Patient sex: M
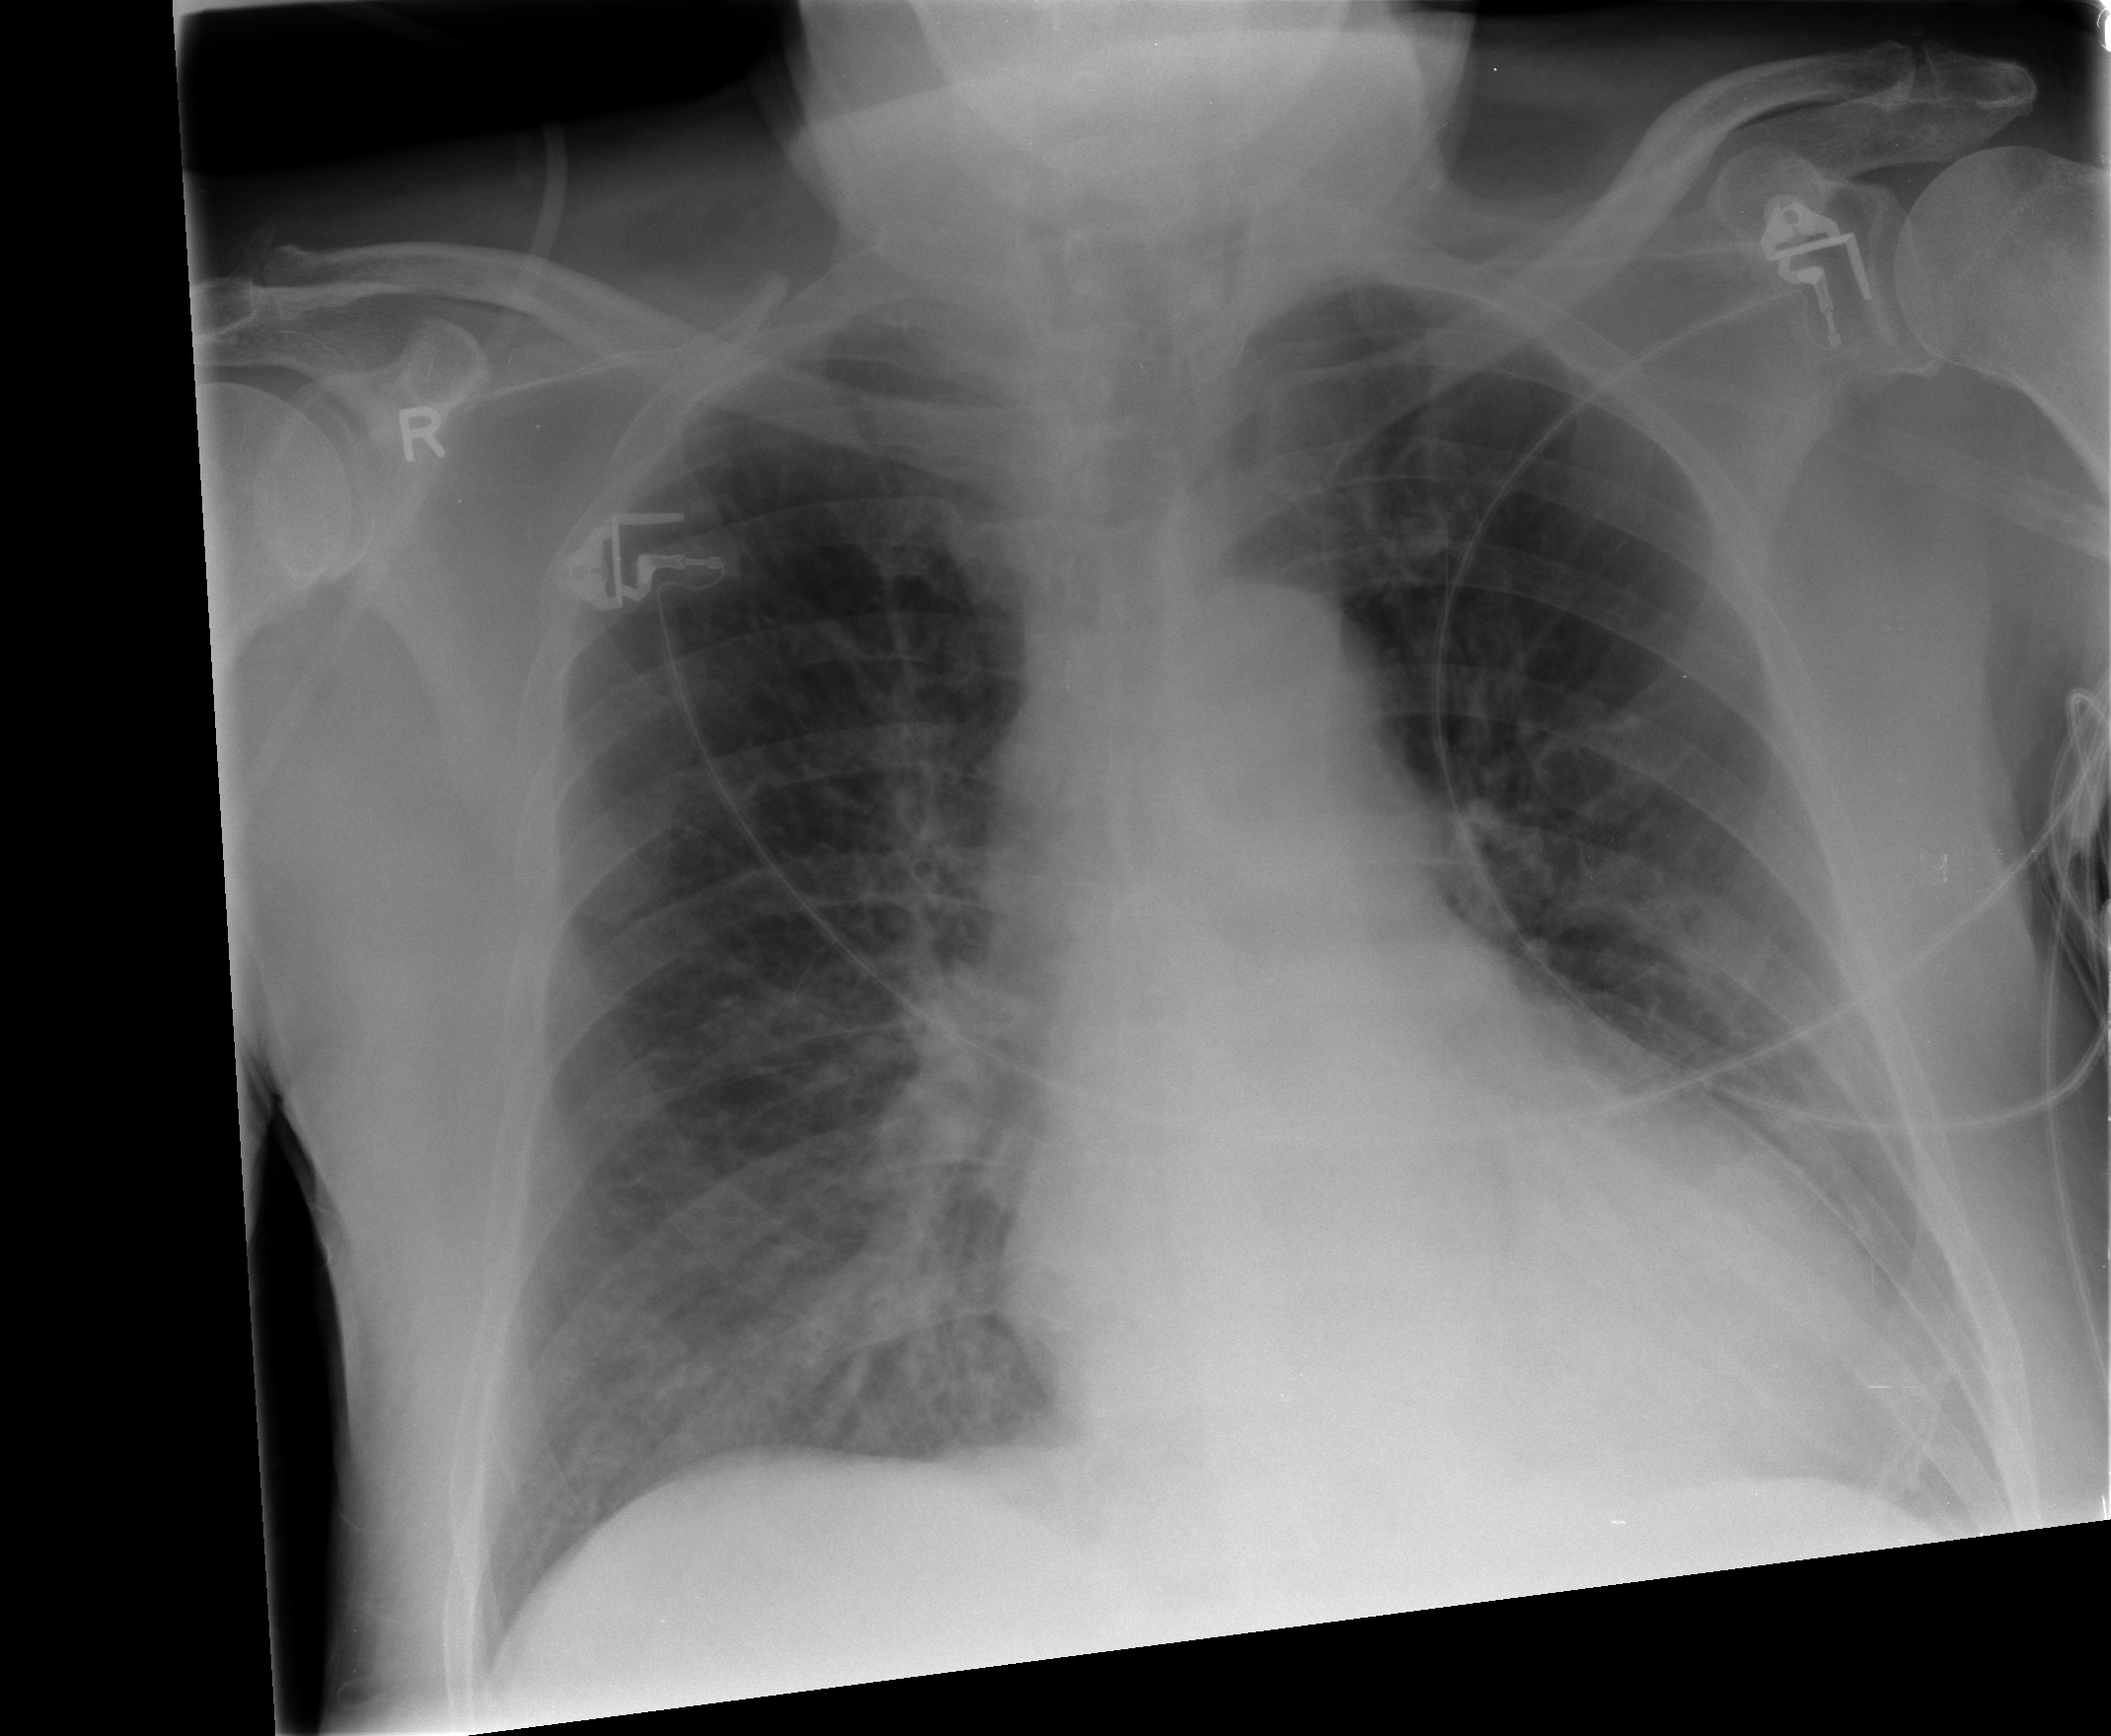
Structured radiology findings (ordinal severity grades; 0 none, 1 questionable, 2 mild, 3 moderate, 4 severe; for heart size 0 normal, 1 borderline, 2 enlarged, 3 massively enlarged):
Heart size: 0
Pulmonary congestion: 1
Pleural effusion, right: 0
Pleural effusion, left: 1
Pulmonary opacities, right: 0
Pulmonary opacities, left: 0
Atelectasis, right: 1
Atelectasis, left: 1